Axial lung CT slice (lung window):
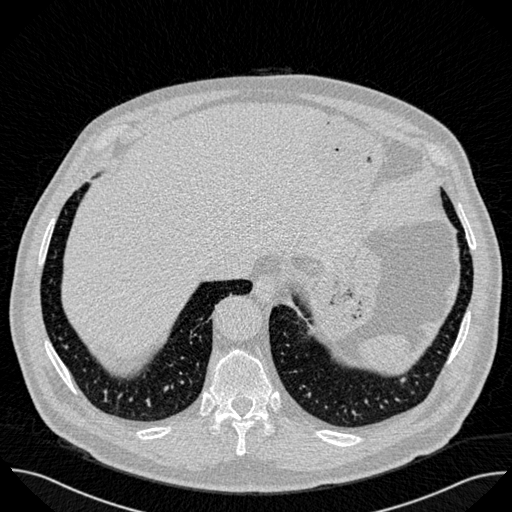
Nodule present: yes
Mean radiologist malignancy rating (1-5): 3